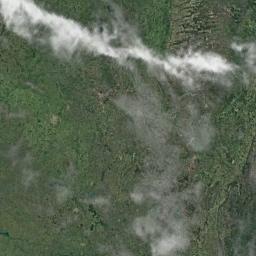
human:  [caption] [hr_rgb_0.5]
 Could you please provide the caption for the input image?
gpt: The white cloud is above green land .

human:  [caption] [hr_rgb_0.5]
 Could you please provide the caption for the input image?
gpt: The stratus clouds and cumulus clouds are located above the land covered by dense vegetation .

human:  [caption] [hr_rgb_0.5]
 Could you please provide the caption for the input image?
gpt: A thick white cloud floats on the deep blue sea .

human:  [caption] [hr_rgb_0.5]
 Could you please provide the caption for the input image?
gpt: White clouds on green land .

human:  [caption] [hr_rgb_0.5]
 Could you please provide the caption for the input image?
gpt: There are some gauzy clouds over green land .